Question: ## The Situation
I would like to get terminal-based (headless) SIP calls working on my Raspberry Pi and I already tried this using linphone:
<URL>
Since I am currently stuck there I wanted to try another option which was <URL> software project which offers a daemon 'dring' which allows making SIP calls using a scripting interface:
> Indeed, the daemon can run standalone and be controlled using the DBus API.Note the project have been renamed to "Ring" (version is bumped to 2.x). Experimental packages are available at <URL>
A major feature of Ring
2.x is the optional "DHT" account type allowing to make calls without any SIP server.
There are many other enhancements such as ICE support, UPnP support, stability improvements etc.
(note clients are being re-written (GTK3, Qt5) and there is a new OS X client, they are not yet feature complete and in heavy development.)The new daemon 'dring' source Git repo URI is : <URL> .
The DBus API is mostly the same as before. In the 'tools/dringctrl' directory you will find an example python client that we use for testing (uses 'python3-dbus').We are willing to fix any bugs you may find, the daemon bugtracker is here : <URL>
Also look at <URL> for build instruction etc.Regards and good luck for your embedded project,
A. B.
## Compiling the dependencies
I tried to compile the dependencies for the project like stated in the 'README':
'''
git clone https://gerrit-ring.savoirfairelinux.com/ring
cd ring
'''
Compile the dependencies first
'''
cd ../contrib/
rm -fr native/ && mkdir native
cd native
../bootstrap
make
'''
I got this error:
'''
libvpx.webm-4640a0c4804b/third_party/googletest/src/include/gtest/gtest.h
mv libvpx-4640a0c4804b49f1870d5a2d17df0c7d0a77af2f libvpx && touch libvpx
cd libvpx && CROSS= ./configure --target=armv7-linux-gcc --as=yasm --disable-docs --disable-examples --disable-unit-tests --disable-install-bins --disable-install-docs --enable-realtime-only --enable-error-concealment --disable-runtime-cpu-detect --disable-webm-io --enable-pic --prefix=/home/pi/ring/contrib/arm-linux-gnueabihf
disabling docs
disabling examples
disabling unit_tests
disabling install_bins
disabling install_docs
enabling realtime_only
enabling error_concealment
disabling runtime_cpu_detect
disabling webm_io
enabling pic
Configuring selected codecs
enabling vp8_encoder
enabling vp8_decoder
enabling vp9_encoder
enabling vp9_decoder
Configuring for target 'armv7-linux-gcc'
enabling armv7
enabling neon
enabling neon_asm
enabling media
Unable to invoke compiler: arm-none-linux-gnueabi-gcc -D_LARGEFILE_SOURCE -D_FILE_OFFSET_BITS=64
Configuration failed. This could reflect a misconfiguration of your
toolchains, improper options selected, or another problem. If you
don't see any useful error messages above, the next step is to look
at the configure error log file (config.log) to determine what
configure was trying to do when it died.
../../contrib/src/vpx/rules.mak:105: recipe for target '.vpx' failed
make: *** [.vpx] Error 1
'''
## Compiling ring
Despite compiling the dependencies failed I did attempt to compile ring:
'''
git clone https://gerrit-ring.savoirfairelinux.com/ring
cd ring
./autogen.sh
./configure
make
make install
'''
This caused the following error:
'''
checking for PJPROJECT... no
configure: error: Missing pjproject files
pi@phone ~/ring $ make
make: *** No targets specified and no makefile found. Stop.
pi@phone ~/ring $ make install
make: *** No rule to make target 'install'. Stop.
'''
So currently I am stuck and I fear that I will not be able to go beyond <URL>:

: Now without the video codecs (like aberaud suggested) I run into the following error:
'''
/bin/bash ../libtool --tag=CXX --mode=compile g++ -DHAVE_CONFIG_H -I. -I.. -I../include/opendht -I/home/pi/sip-desaster/ring/contrib/arm-linux-gnueabihf/include -fPIC -I/home/pi/sip-desaster/ring/contrib/arm-linux-gnueabihf/include -g -fPIC -O3 -std=c++0x -I/home/pi/sip-desaster/ring/contrib/arm-linux-gnueabihf/include -g -fPIC -O3 -std=c++0x -c -o libopendht_la-dht.lo 'test -f 'dht.cpp' || echo './''dht.cpp
libtool: compile: g++ -DHAVE_CONFIG_H -I. -I.. -I../include/opendht -I/home/pi/sip-desaster/ring/contrib/arm-linux-gnueabihf/include -fPIC -I/home/pi/sip-desaster/ring/contrib/arm-linux-gnueabihf/include -g -fPIC -O3 -std=c++0x -I/home/pi/sip-desaster/ring/contrib/arm-linux-gnueabihf/include -g -fPIC -O3 -std=c++0x -c dht.cpp -fPIC -DPIC -o libopendht_la-dht.o
In file included from ../include/opendht/dht.h:29:0,
from dht.cpp:27:
../include/opendht/infohash.h:58:22: error: expected initializer before ':' token
dht.cpp:3105:1: error: expected '}' at end of input
Makefile:386: recipe for target 'libopendht_la-dht.lo' failed
make[2]: *** [libopendht_la-dht.lo] Error 1
make[2]: Leaving directory '/home/pi/sip-desaster/ring/contrib/native/opendht/src'
Makefile:395: recipe for target 'install-recursive' failed
make[1]: *** [install-recursive] Error 1
make[1]: Leaving directory '/home/pi/sip-desaster/ring/contrib/native/opendht'
../../contrib/src/opendht/rules.mak:28: recipe for target '.opendht' failed
make: *** [.opendht] Error 2
'''
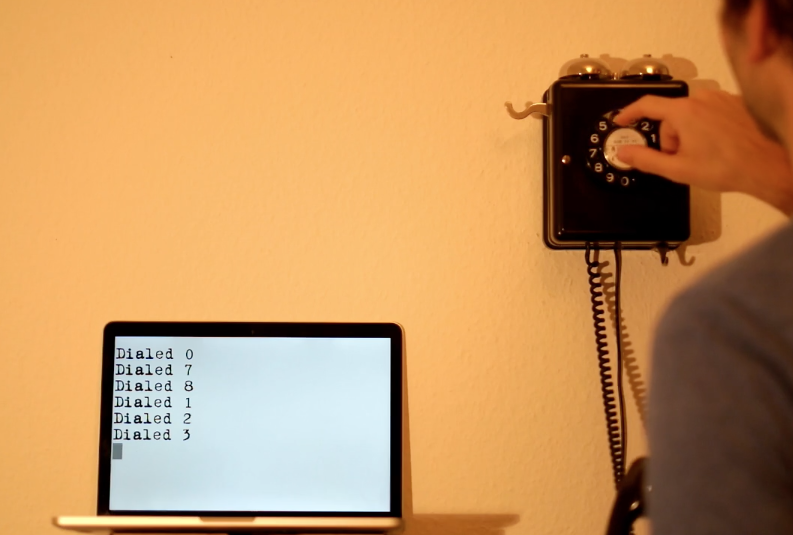
Answer: ## Contrib
The "contrib" part of the Ring build is about building dependencies that are not available on the target system, mostly used to build full working packages when cross-compiling or for systems without proper dependency management (basically all OSs except Linux distros).
When in the 'contrib/native' directory, you can run 'make list' to see the list of packages to be built. Since you are cross-compiling you will need to build almost everything.
If you somehow mess up the contrib build you can safely delete the 'contrib/native' and 'contrib/{target_tuple}' (if any) directories and start again.
## libvpx
The libvpx library is used by libav to provide the vp8 and vp9 video codecs. It's not an hard dependency and since your project doesn't use video you can safely disable it. We also encountered issues when cross compiling vpx.
In 'contrib/src/libav/rules.mak' line 70, 'DEPS_libav' defines the list of dependencies for libav. You can remove 'vpx', 'x264' and '$(DEPS_vpx)' from the list since you don't use video. You may also add speex and opus audio codecs to the list (they should be in the list but aren't, see <URL>
as an example).
After cleaning contrib as described above and boostraping again, when running 'make list', 'vpx' and 'x264' shouldn't show up in the list of "To-be-built packages". Then try to build contrib by running 'make'.
If after trying this you encounter the same issue for other packages you may have some sort of cross compilation build path issue (I would then need more logs/details).
As a very last resort, compiling on the Pi itself (with Raspbian) is horribly slow but has the advantage to <URL> and remove the hassles of cross compilation.
Good luck